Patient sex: M
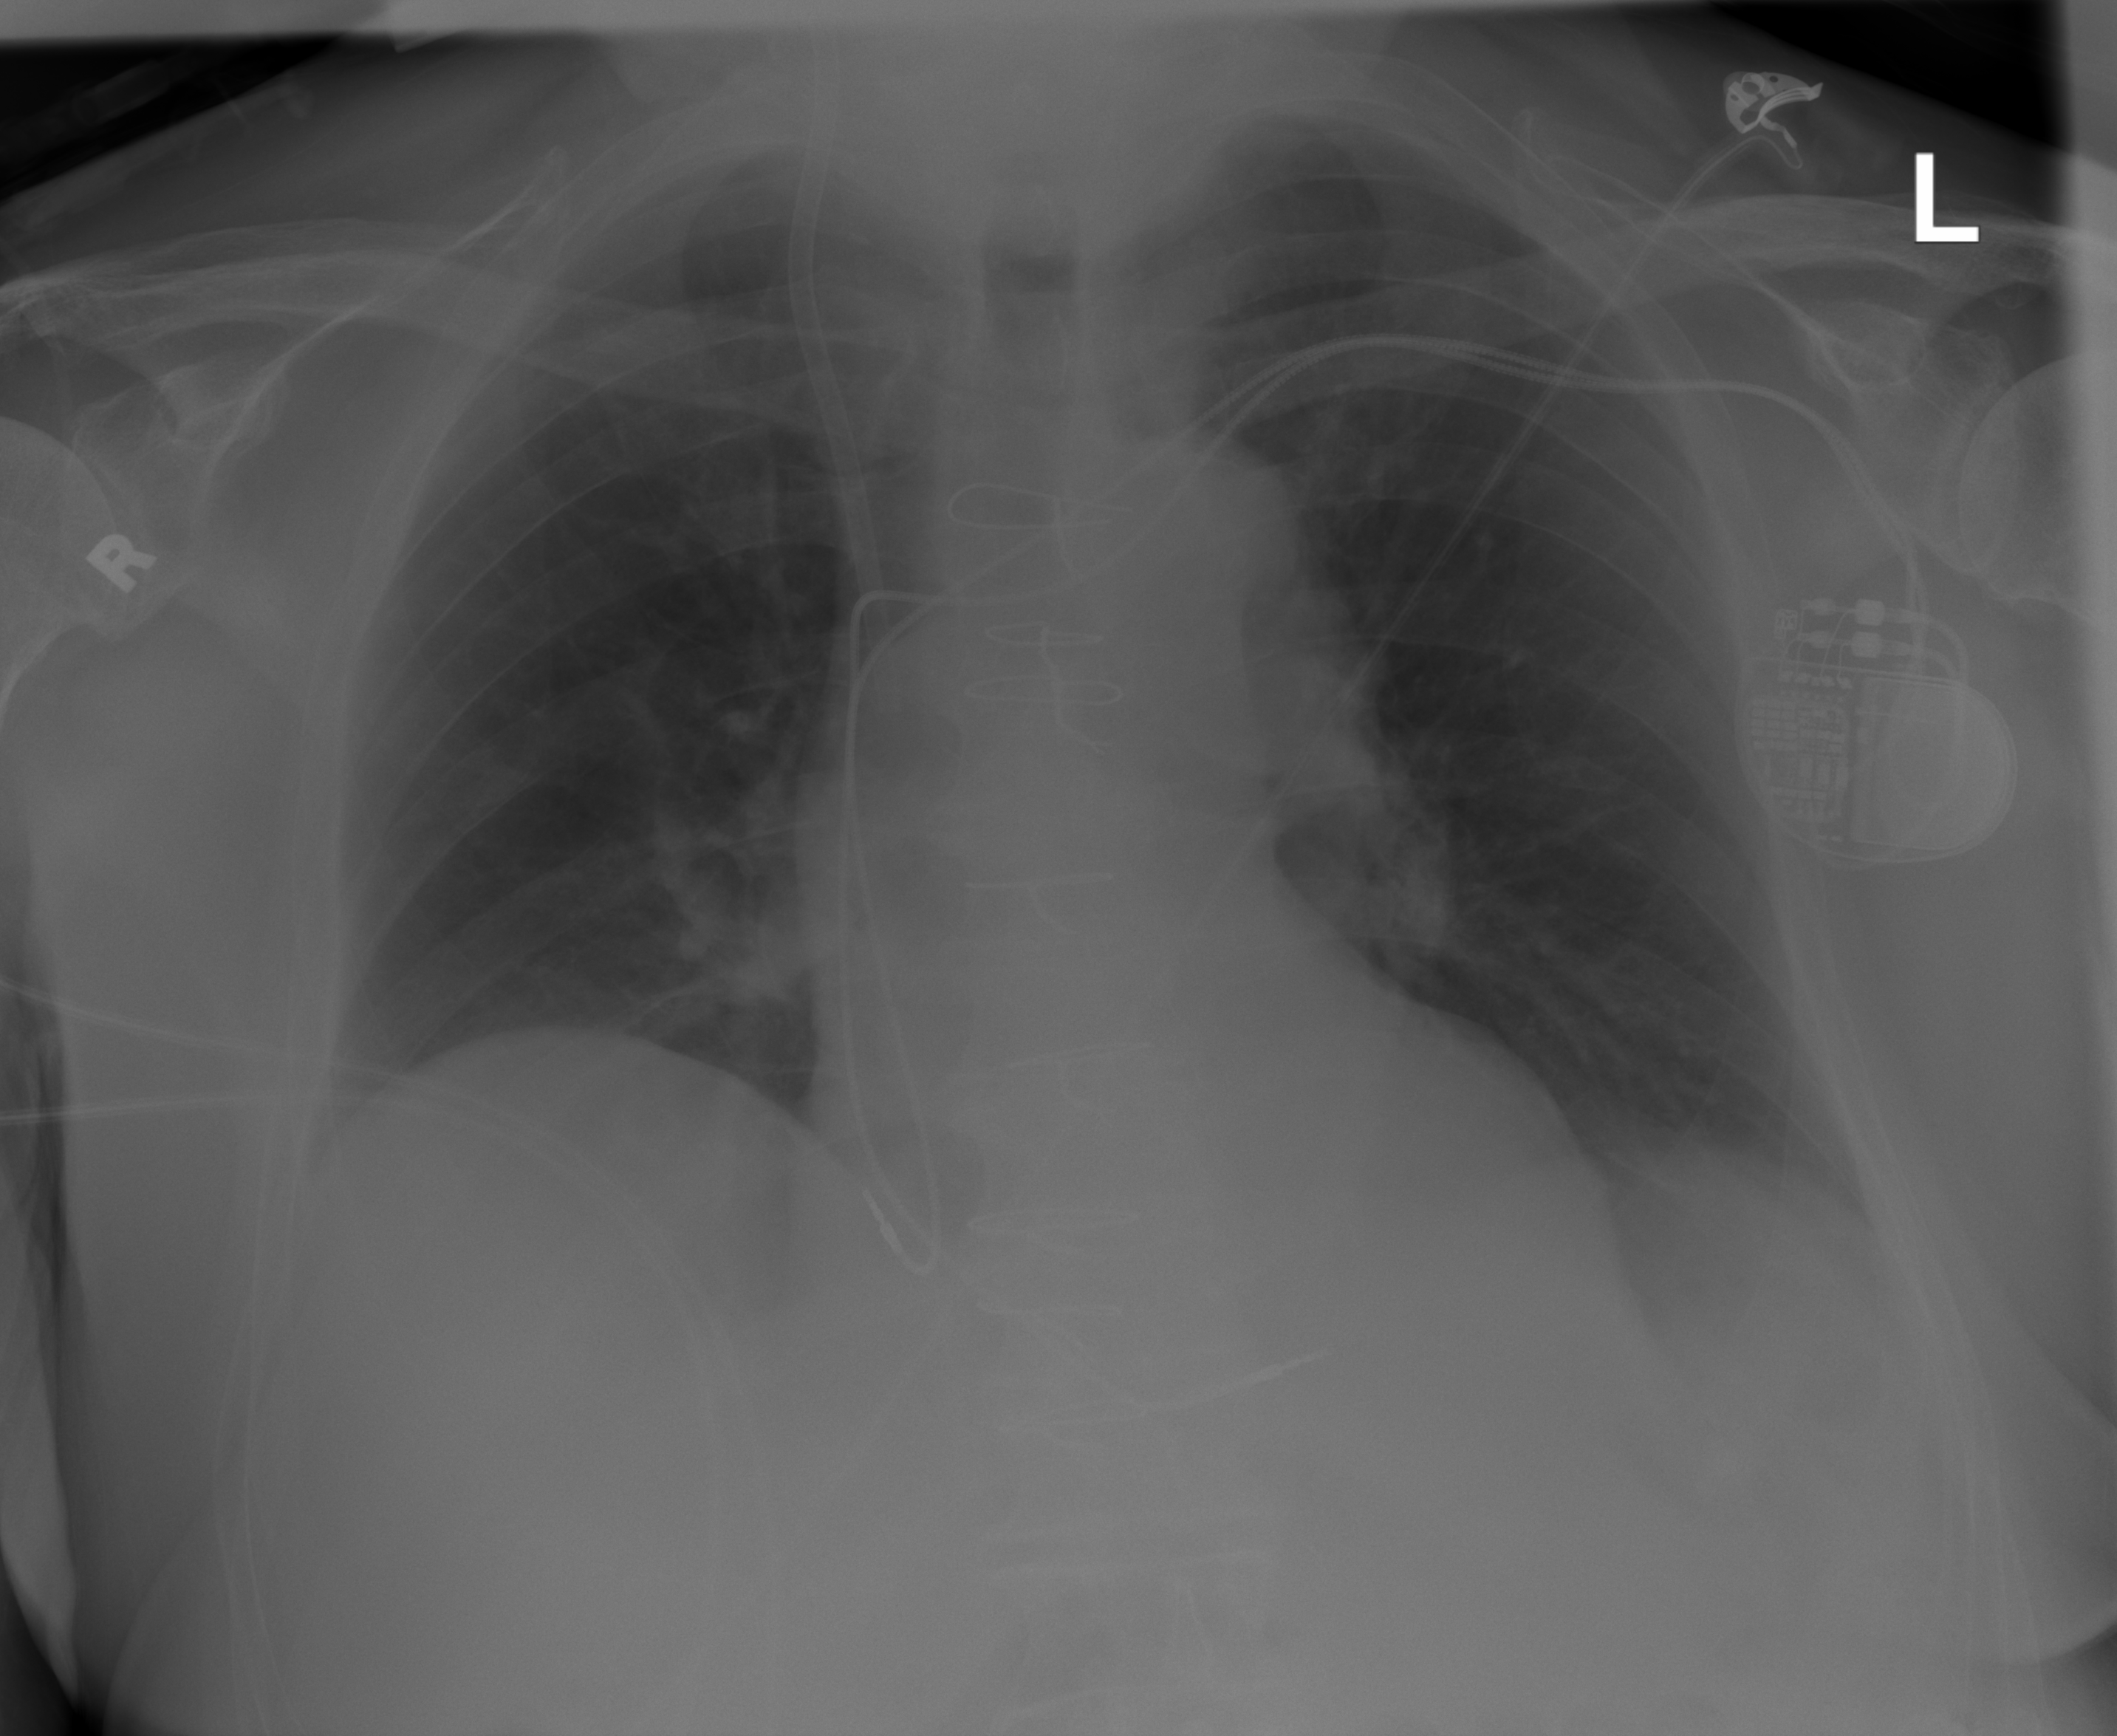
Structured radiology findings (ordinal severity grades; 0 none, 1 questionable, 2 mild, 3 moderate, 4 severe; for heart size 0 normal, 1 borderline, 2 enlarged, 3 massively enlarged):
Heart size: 2
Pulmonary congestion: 2
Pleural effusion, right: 0
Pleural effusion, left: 2
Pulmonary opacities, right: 0
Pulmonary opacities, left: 0
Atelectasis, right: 0
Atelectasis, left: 0